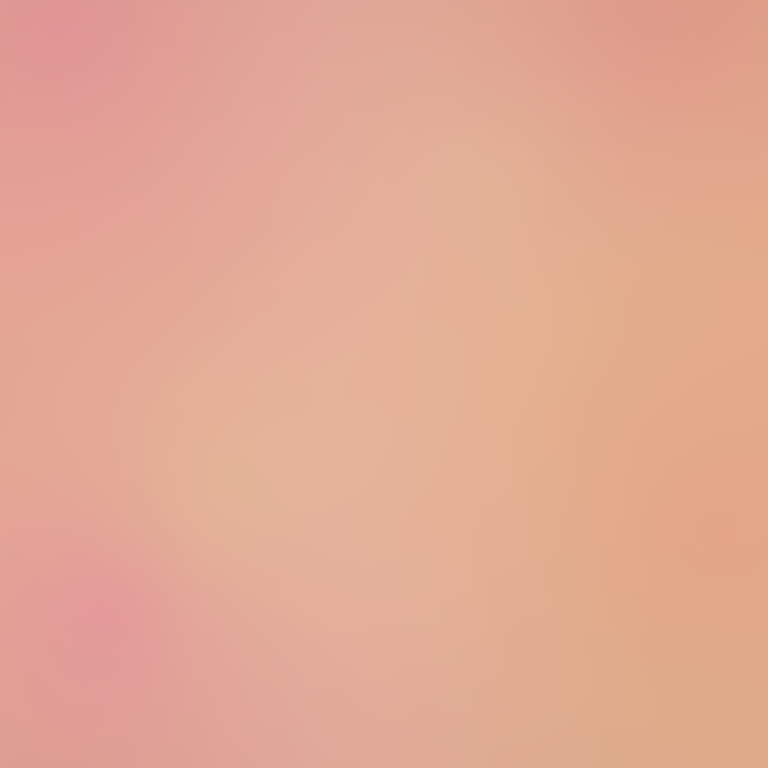
Abstract light effect, smooth gradient from soft peach to warm coral, serene atmosphere, diffuse glow, no room, no furniture, no objects.